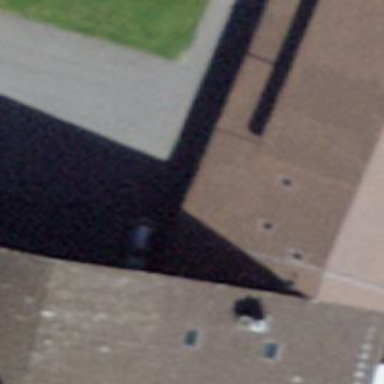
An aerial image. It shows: School building.